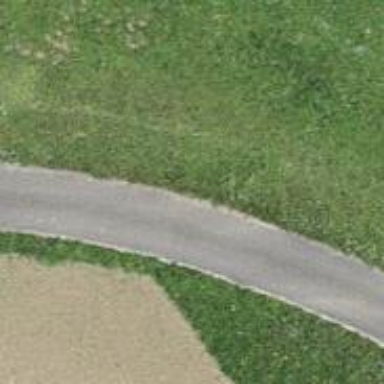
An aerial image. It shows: Well-maintained track road of grade 1.